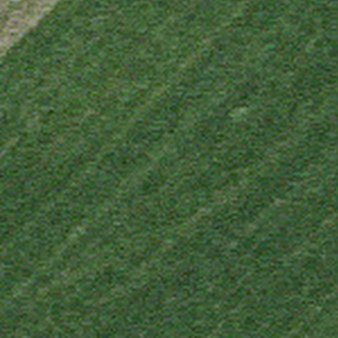
Label: other